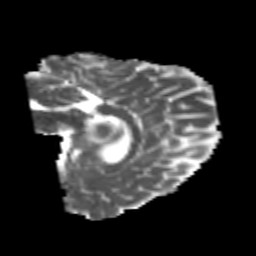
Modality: MD
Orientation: sagittal
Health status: healthy
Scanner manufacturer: philips
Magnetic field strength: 3 T
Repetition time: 6.964 s
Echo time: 0.092 s